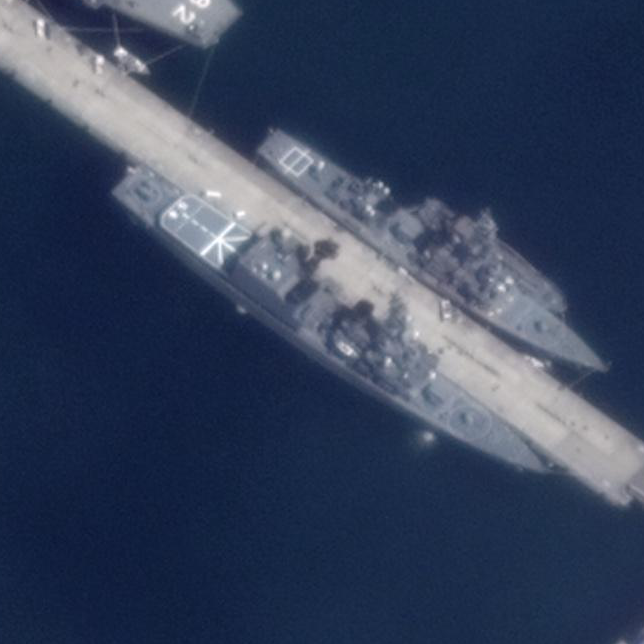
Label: cruiser